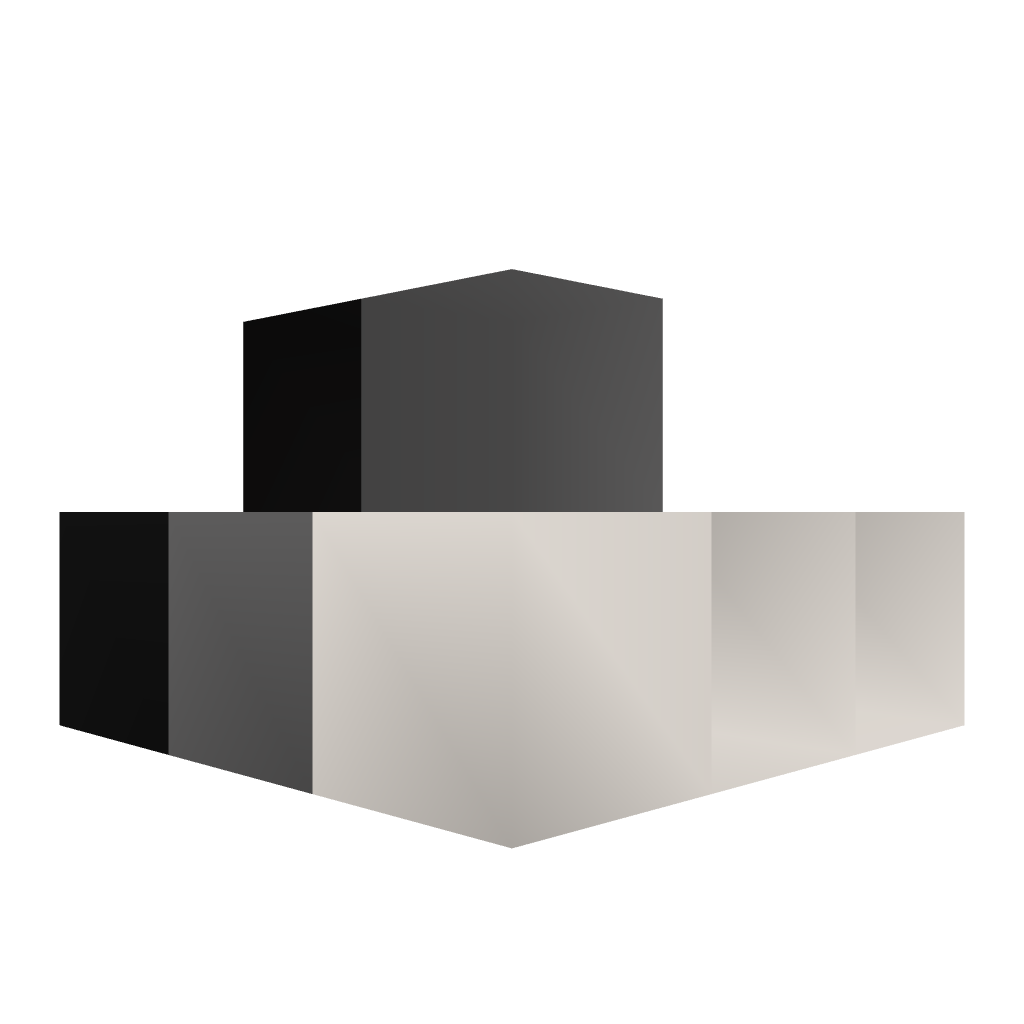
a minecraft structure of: Mini TNT cannon